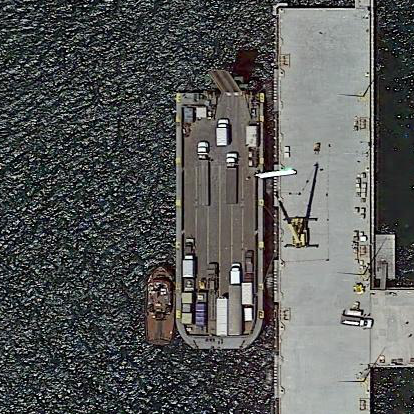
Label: civil